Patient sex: M
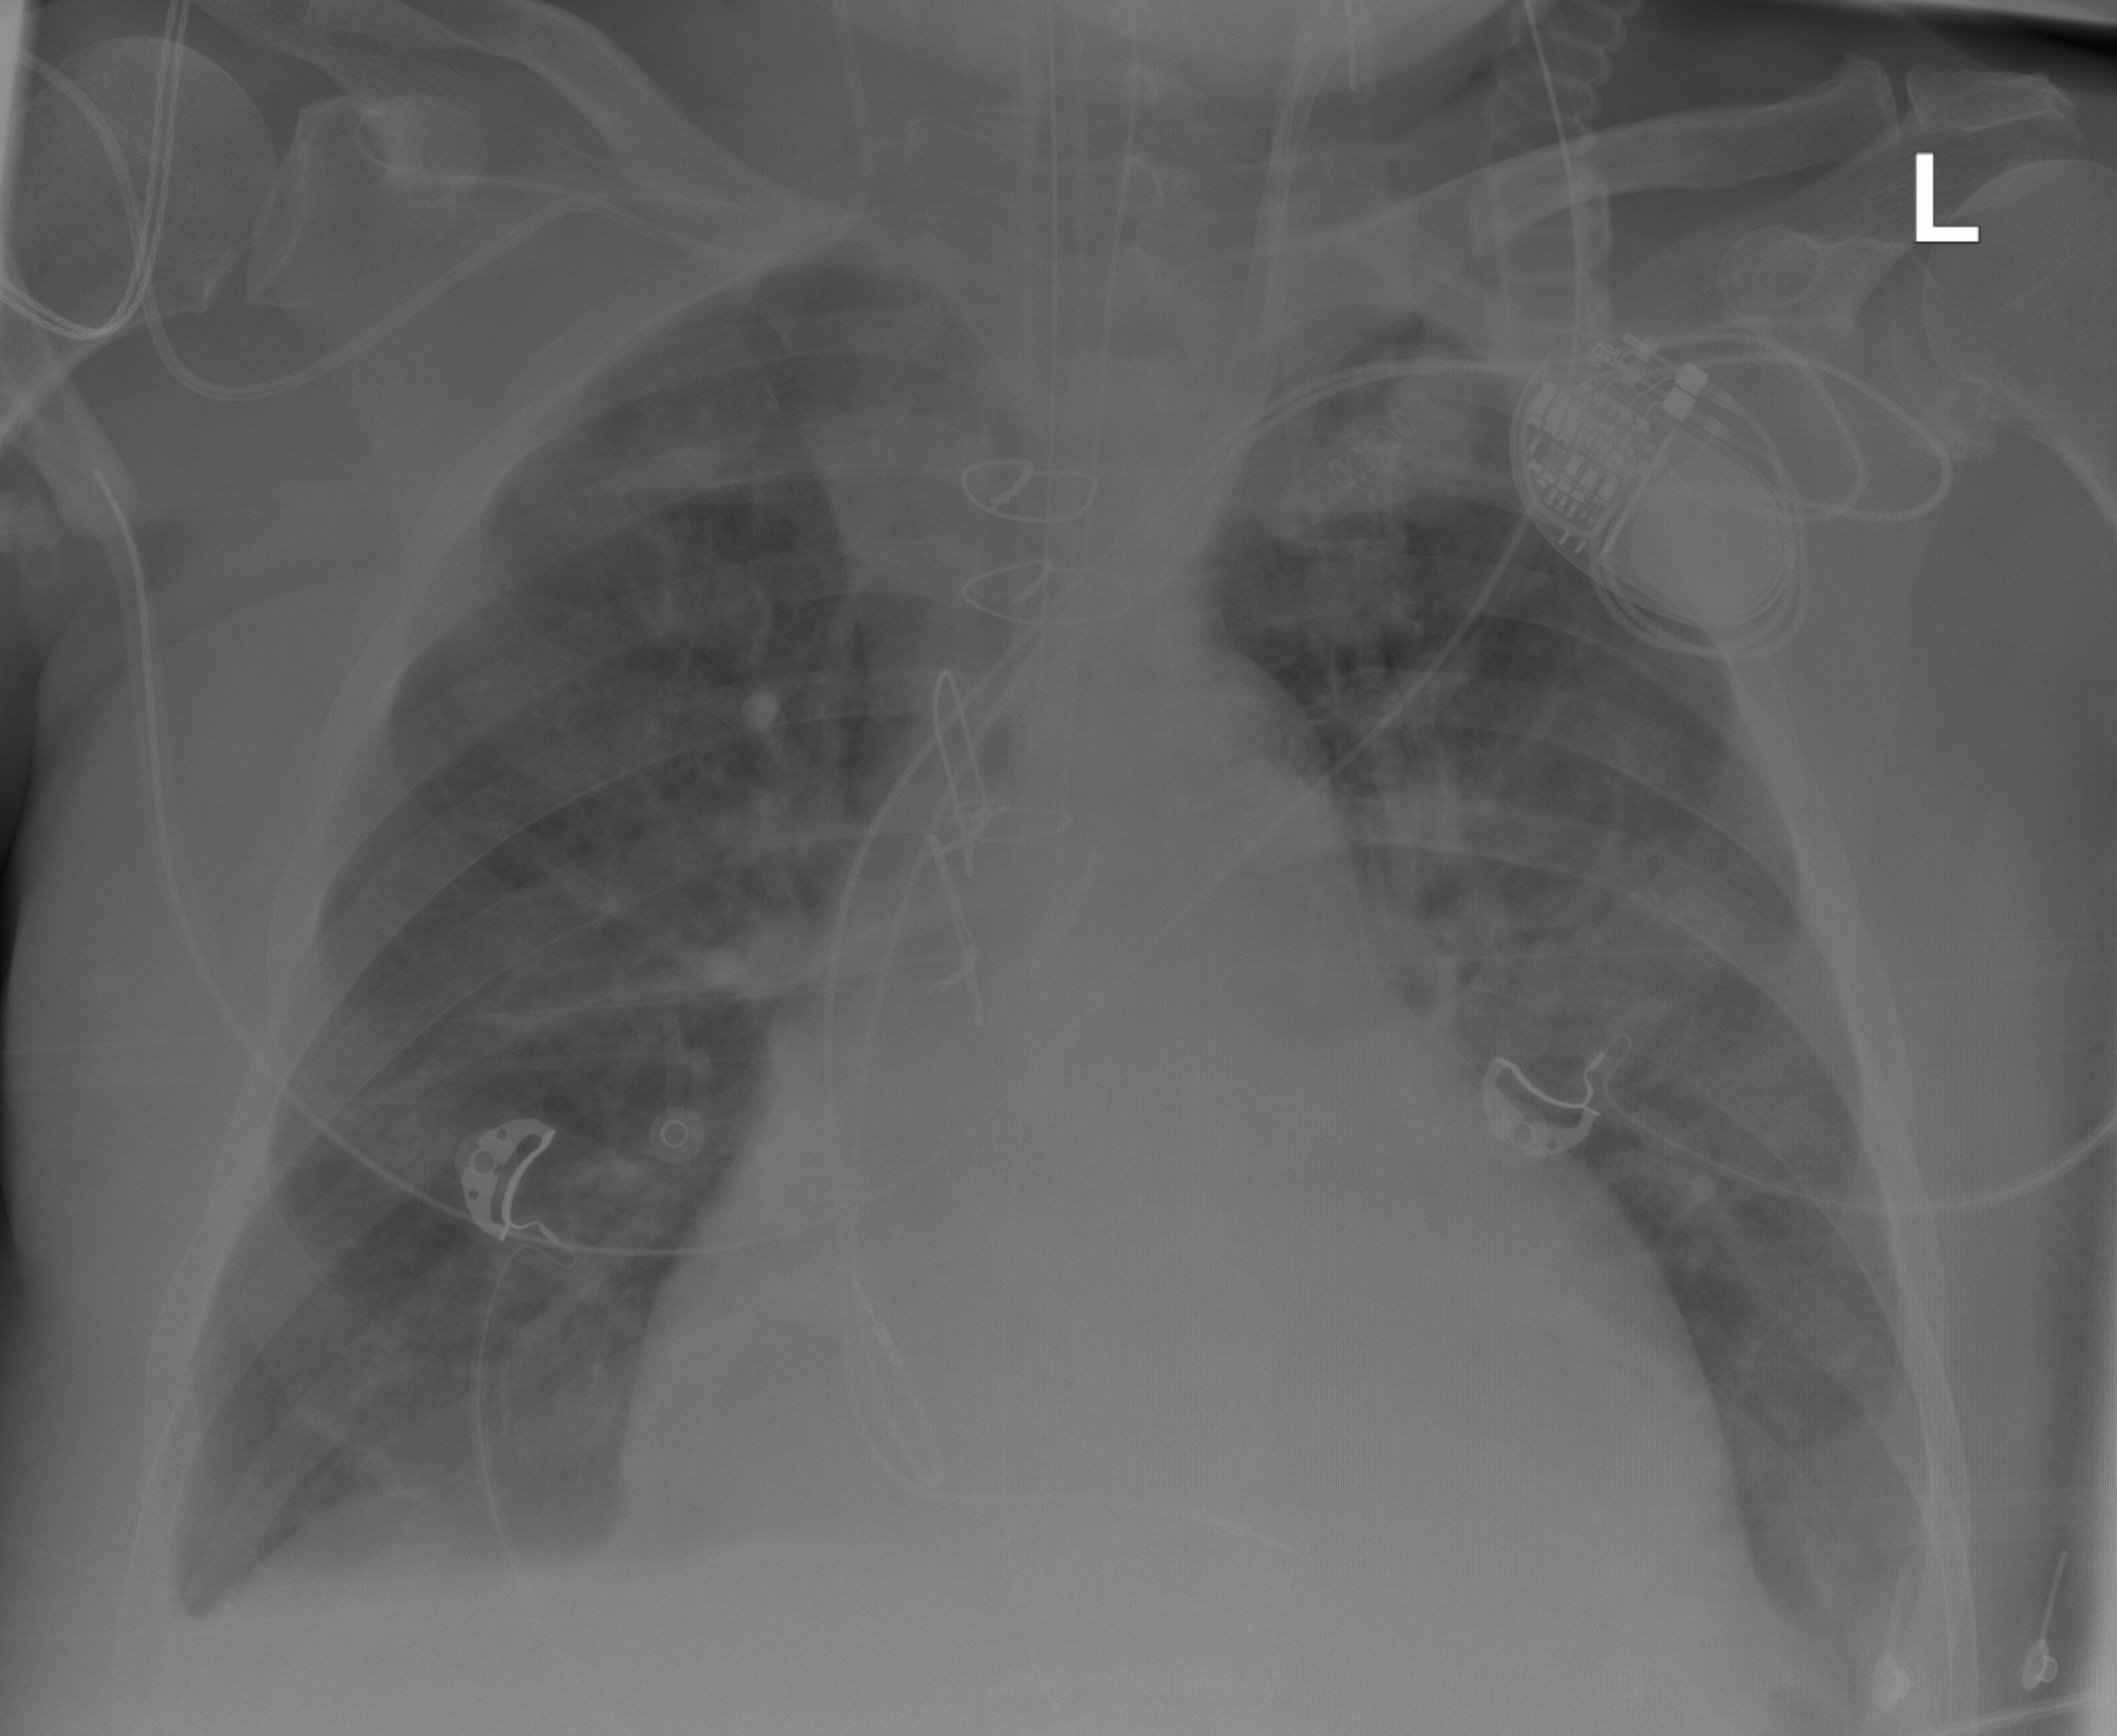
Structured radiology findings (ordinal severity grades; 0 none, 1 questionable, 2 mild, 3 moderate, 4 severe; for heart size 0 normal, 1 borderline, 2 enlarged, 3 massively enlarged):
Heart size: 2
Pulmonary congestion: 2
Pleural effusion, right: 2
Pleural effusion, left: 2
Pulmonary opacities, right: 0
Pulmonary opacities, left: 0
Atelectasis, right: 2
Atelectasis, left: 2